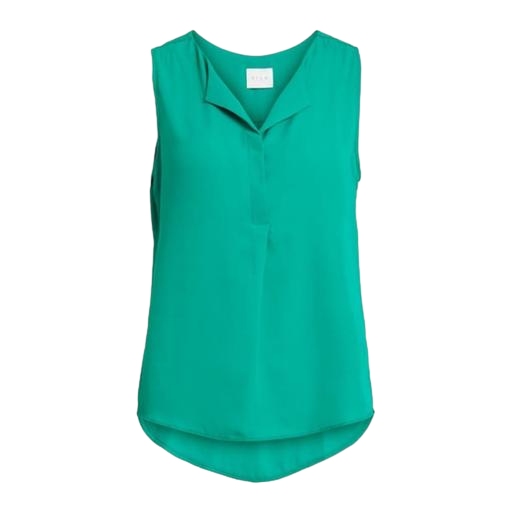
green scoop-neck shell, sleeveless colored green, green aiden button-up blouse, white background